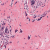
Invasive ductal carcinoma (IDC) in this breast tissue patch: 1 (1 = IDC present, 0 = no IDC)